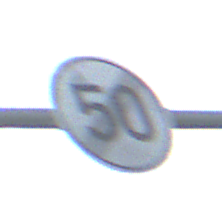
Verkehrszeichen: EndeGeschwindigkeit50
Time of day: MorningAfternoon
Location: Outdoor (Suburban)
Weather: PartlyCloudy
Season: NotSpecified
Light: Natural